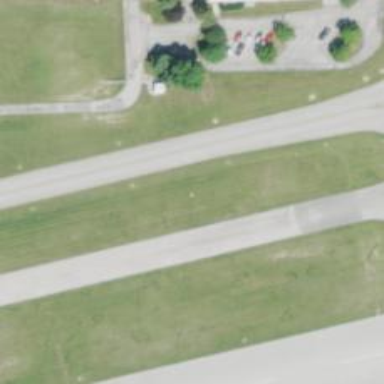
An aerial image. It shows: View of taxiway at the airport.